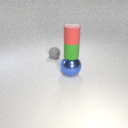
large blue metal sphere below small red rubber cylinder